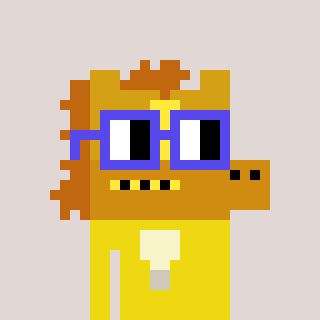
a pixel art character with square blue glasses, a yellow horse-shaped head and a yellow-colored body on a warm background